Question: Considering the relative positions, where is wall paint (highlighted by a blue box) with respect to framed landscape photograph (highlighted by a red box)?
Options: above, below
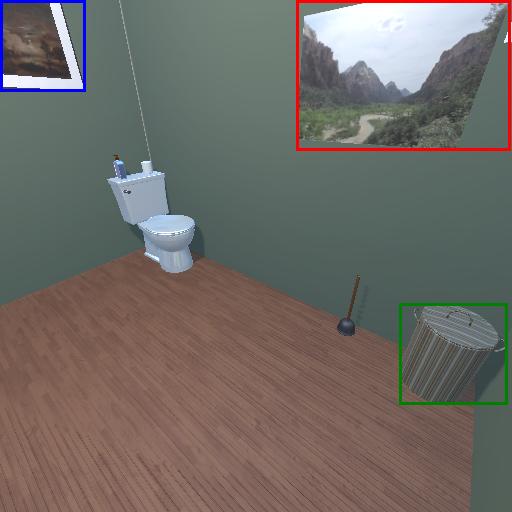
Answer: above